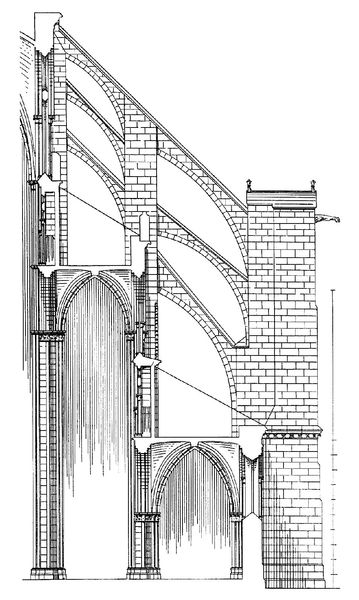
Titel: Kathedrale Saint Etienne in Bourges
Standort: Bourges (EU - F)
Schlagwörter: grau, pfeiler, schwarz, skizze, stützen, säule, säulen, weiss, zeichnung, gebäude, architektur, stein, steine, kirche, gotik, bogen, mauer, ziegel, graphik, mauerwerk, schraffur, dienste, gotisch, seitenschiff, spitzbogen, plan, streben, wasserspeier, streich, massstab, aufriss, statik, strebepfeiler, strebebogen, diesnte, gewolbe, gothic, saule, eintriyy